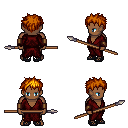
a pixel art fantasy rpg character, male body template, human, dark skin, red robe, gold greaves, dark blonde bedhead hairstyle, leather bracers, ghillies, spear, four views (front, back, left, right), 2x2 character sprite sheet, small pixel art, hard edges, no anti-aliasing